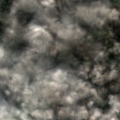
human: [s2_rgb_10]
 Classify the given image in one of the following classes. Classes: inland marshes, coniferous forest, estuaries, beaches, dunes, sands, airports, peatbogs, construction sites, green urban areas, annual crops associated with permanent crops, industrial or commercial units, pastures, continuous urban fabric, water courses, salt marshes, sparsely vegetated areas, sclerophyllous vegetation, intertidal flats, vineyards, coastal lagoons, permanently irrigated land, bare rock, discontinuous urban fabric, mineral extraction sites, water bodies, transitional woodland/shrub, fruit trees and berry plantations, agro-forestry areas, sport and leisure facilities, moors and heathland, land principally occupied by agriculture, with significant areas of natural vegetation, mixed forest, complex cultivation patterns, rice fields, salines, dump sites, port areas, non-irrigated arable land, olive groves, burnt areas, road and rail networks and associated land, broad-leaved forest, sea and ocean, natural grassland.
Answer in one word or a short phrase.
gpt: discontinuous urban fabric, non-irrigated arable land, complex cultivation patterns, transitional woodland/shrub